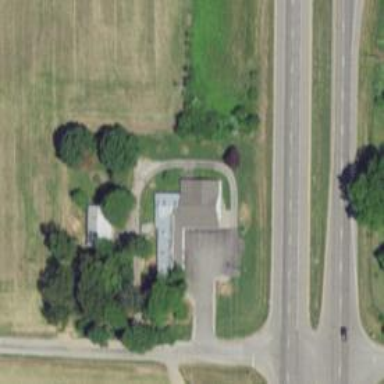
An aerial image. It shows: Veterinary facility.